Question: added to the bottom of the question, the creation of the '_vertices' and '_indices' members. (and added missing call to 'glEnableVertexAttribArray' in render function).
I have a problem which probably will boil down to me misunderstanding some concept, so writing here in hope of straightening that up.
I am having a problem with what seem to be a rather simple shader, or I guess the problem lay with the data transmitted to the shader.
Basically I am down to trying with one triangle to make this work, and still I get a result which to me seem quite unexpected.
I have the opengl-code and will bring it in here along with the shader source and hopefully someone can point me in the right direction.
first of all, let's start with the shaders, since they are at super simple as is.
'''
#version 330
in vec2 vertex_position;
in vec4 color;
smooth out vec4 vertex_color;
void main () {
gl_Position = vec4(vertex_position, 0.0, 1.0);
vertex_color = color;
}
'''
#version 330
smooth in vec4 vertex_color;
out vec4 fragment_color;
'''
void main () {
fragment_color = vertex_color;
}
'''
My expectation is that if I send a triangle with vertex colors = '[1,0,0], [0,1,0], [0,0,1]' it would give me a triangle which is interpolated from red to blue, and from red to green (if that make sense, it's a quite common example so I believe people know what to expect?)
What I do get seem to be a filled triangle with a solid color which is interpolated between some values leaning toward pale green.

So with this information I believe that we can feel pretty certain that the problem is not the shader, but rather the data which we put in there, right?
So heading over to the data..
'''
typedef struct _gui_vertex {
union {
struct {float x, y;};
float position[2];
};
union {
struct {float r, g, b, a;};
float color[4];
};
};
'''
I kind of like the layout like this, and it should be rigid if I am not missing something fundamental, I use the union basically as sort of syntactic sugar, so I can access data in different ways, but 'float x, y' should be memory-wise the same as 'position[2]' so I don't think that the datatype is to blame. leaving the opengl bit which I actually do think is to blame.
I have a class called 'GUI_Element' (or actually gui::element but I will leave namespaces out of it because I think it's more easy to read and understand).
the declaration of the class look something like this:
'''
class GUI_Element {
public:
void render();
private:
void create_buffers();
gui_vertex _vertices[4];
GLuint _indices[4];
GLuint _vertex_buffer;
GLuint _index_buffer;
};
'''
And for the implementation I will go through firstly the 'create_buffers();' function and then the 'render' function. Assume that the data were assigned to the '_vertices' and '_indices' arrays, I have checked them at various points of execution and they do in deed contain the correct data for the triangle with the red, blue and green vertices, along with the correct indices.
'''
glGenBuffers (1, &_vertex_buffer);
glBindBuffer (GL_ARRAY_BUFFER, _vertex_buffer);
glBufferData(
GL_ARRAY_BUFFER,
sizeof(tehengine::gui_vertex)*4,
_vertices,
GL_STATIC_DRAW
);
glGenBuffers (1, &_index_buffer);
glBindBuffer(GL_ELEMENT_ARRAY_BUFFER, _index_buffer);
glBufferData(
GL_ELEMENT_ARRAY_BUFFER,
sizeof(GLuint)*4,
_indices,
GL_STATIC_DRAW
);
'''
And onto the render function, I will try to keep it as close as I can to my implementation when quoting it here, but I have "simplified it" since it contain dependencies on a wrapper for handling attributes and the likes (the shader-communication) I am pretty certain that the wrapper "works" but am open for the possibility that something is wrong there, if my posted code seem to be correct I could go deeper into that implementation but I believe it's nicer to read if I keep the code to a minimum.
'''
GLShaderProgram *program; // my shader-wrapper, basically keep track of attribs, and the program along with loading, compiling and linking shaders.
program->use();
glBindBuffer (GL_ARRAY_BUFFER, _vertex_buffer);
glBindBuffer (GL_ELEMENT_ARRAY_BUFFER, _index_buffer);
glVertexAttribPointer (
program->attribute_index("vertex_position"),
2,
GL_FLOAT,
GL_FALSE,
sizeof(gui_vertex),
(const GLvoid *) offsetof(gui_vertex, position)
);
glVertexAttribPointer (
program->attribute_index("color"),
4,
GL_FLOAT,
GL_FALSE,
sizeof(gui_vertex),
(const GLvoid *) offsetof(gui_vertex, color)
);
glEnableVertexAttribArray (program->attribute_index("vertex_position"));
glEnableVertexAttribArray (program->attribute_index("color"));
glDrawElements(GL_TRIANGLES, 3, GL_UNSIGNED_INT, (void *)0);
// disable stuff, left out for readability.
'''
So that is pretty much it, in the implementation the 'program->attribute_index' function maps an index to an attribute, using 'glGetAttribLocation', using a hash-table to keep track of them, nothing really magic. The "setup" for the rendering is really simple, I am doing a no-depth-buffer ortho and there just is not much more to say about it.
Probably the error lay somewhere in the 'render' function and perhaps the 'glVertexAttribPointer' stuff? seems most likely, perhaps I am thinking about the offsets, and stuff the wrong way?
Anyhow, I am thankful that you took the time to look at this, I might add that I would like it to work with glsl 3.30 at highest, since it's what my graphics card can muster (or at least it's the supported version reported).
in the constructor I do this to fill in the data for '_vertices' and '_indices'
'''
_vertices[0] = { {{-50.0f, -50.0f}}, {{1.0f, 0.0f, 0.0f, 1.0f}} };
_vertices[1] = { {{ 50.0f, -50.0f}}, {{0.0f, 1.0f, 0.0f, 1.0f}} };
_vertices[2] = { {{ 50.0f, 50.0f}}, {{0.0f, 0.0f, 1.0f, 1.0f}} };
_indices[0] = 0;
_indices[1] = 1;
_indices[2] = 2;
'''
that I did lie a bit earlier, the '_indices[2]' were actually set to a different vertex. why it looked green and so on. when I corrected it (according to the layout above I get a purple looking triangle (and in the other corner, since the erroneous vertex were actually a forth vertex making up a quad, it had color 1,1,1,1 (white) ).
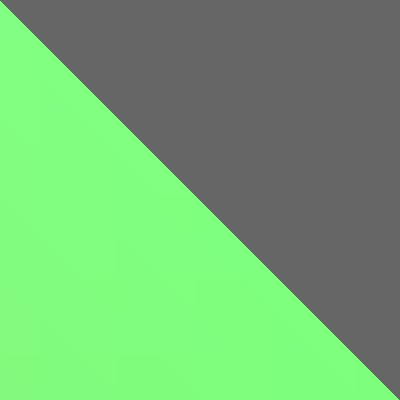
Answer: As it turns out...
I were just "stupid".. It all were working just fine all along, I did see an interpolated image it all were correct, however I did not see much of it -_-
just a tiny bit as the coordinate system for the ortho seem to be [-1,1] for both axis. I drew my triangle thinking it were [-50, 50] (in both axis) so I saw a part sized one over fifty of the interpolated triangle.
Sorry to waste your time to anyone reading, and thanks for trying to help to the people who did!
(i.e. if I draw a triangle which fits inside the view-port it does work)